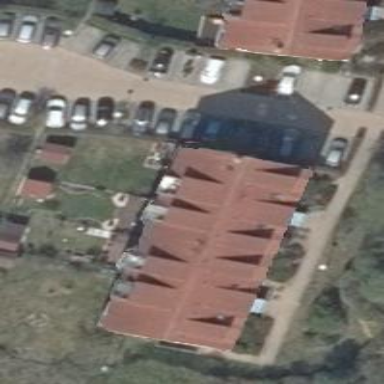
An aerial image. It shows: Terrace building.